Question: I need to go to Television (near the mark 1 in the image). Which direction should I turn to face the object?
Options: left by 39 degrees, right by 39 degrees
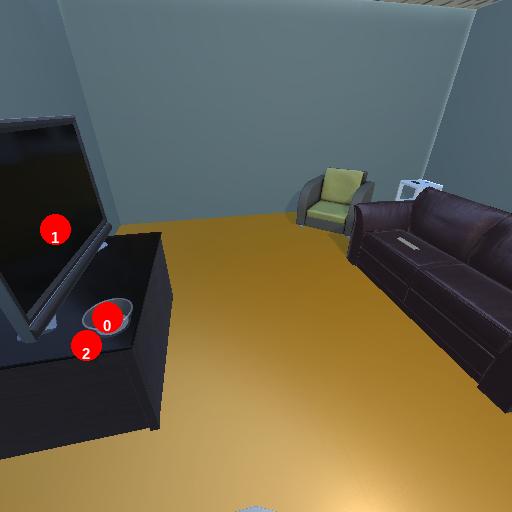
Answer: left by 39 degrees